Question: I'm having some trouble using HelloJS with the Google+ API. It has been running nicely using a local development server, but when I try using it wrapped in a Cordova application, I'm getting an error.
Within the Google Development Console I've created a client id for web applications.
The settings have been set as below;

On my phone I get a 400 Error "Invalid parameter for redirect_uri: Missing authority: file:///android_asset/www/index.html"
Any suggestions on how to solve this?
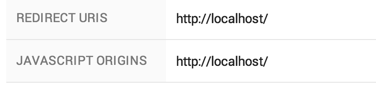
Answer: Explicitly set
'''
hello.init( clientIds, {redirect_uri:'http://localhost/'})
'''